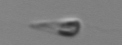
Label: Calciopappus